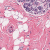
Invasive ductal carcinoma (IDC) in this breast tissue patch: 0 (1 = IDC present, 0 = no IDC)